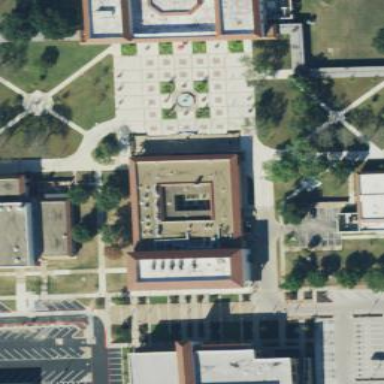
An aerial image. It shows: University building.